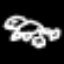
Label: frog